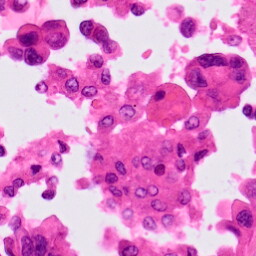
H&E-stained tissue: Lung